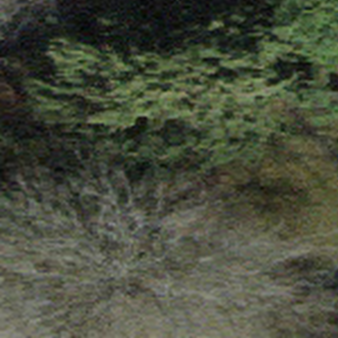
Label: other